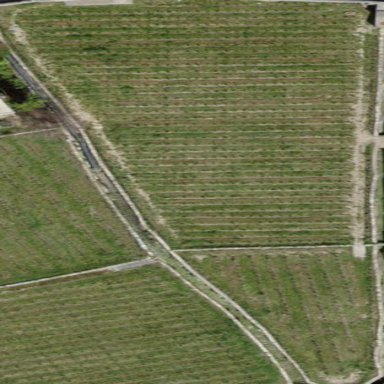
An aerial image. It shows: Vineyard with grape crops.